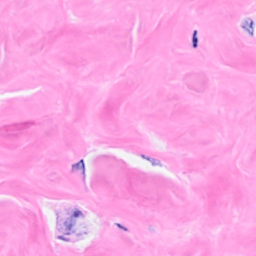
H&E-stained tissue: Breast